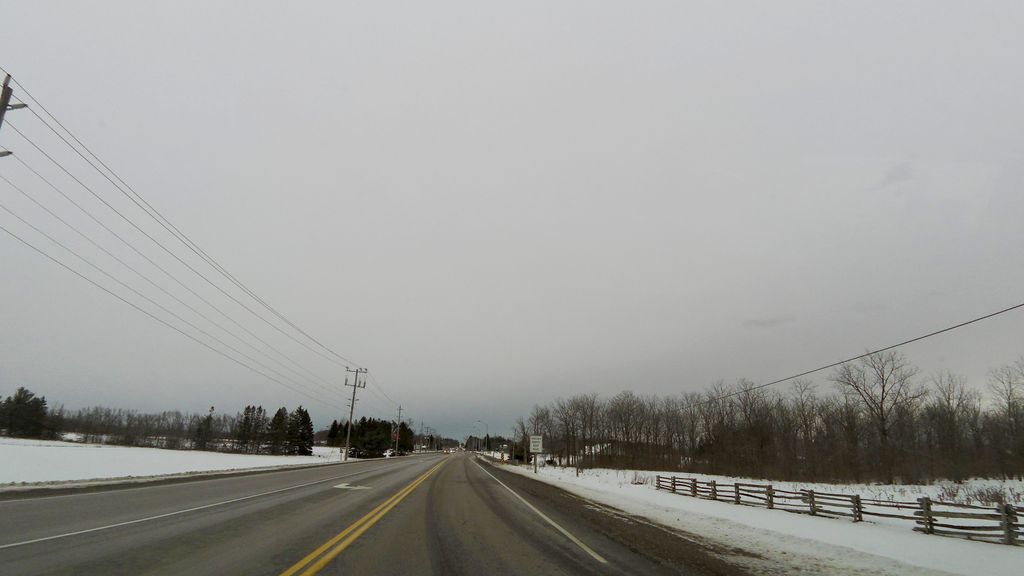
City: hamilton